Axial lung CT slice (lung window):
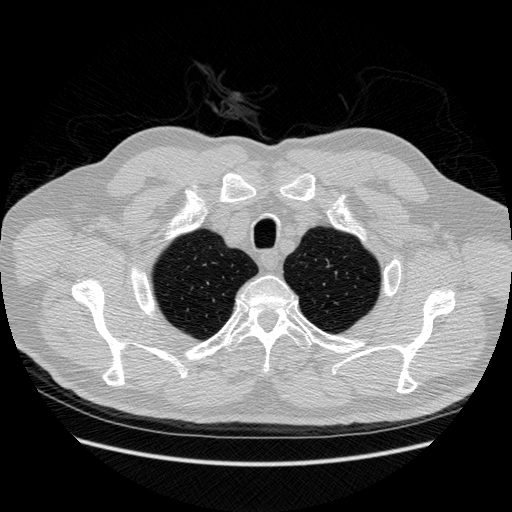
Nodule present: no